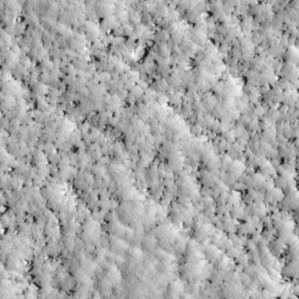
Label: non_frost